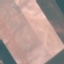
Land use / land cover: AnnualCrop